Question: I have a .NET solution containing a DAL project with the configuration for my entities and a Web API Project containing all my entities which are imported from SQL Server and my controllers are implemented.
When I run the project I have this error (comment is one of the entities which has one-to-many relationship with 2 other entities):
> An exception of type
'JsonApiFramework.ServiceModel.ServiceModelException' occurred in
JsonApiFramework.Core.dll but was not handled in user codeAdditional information:
JsonApiFramework.ServiceModel.Internal.ResourceType [clrType=Comment]
has missing ResourceIdentityInfo metadata. Ensure metadata is
configured correctly for the respective domain/schema.

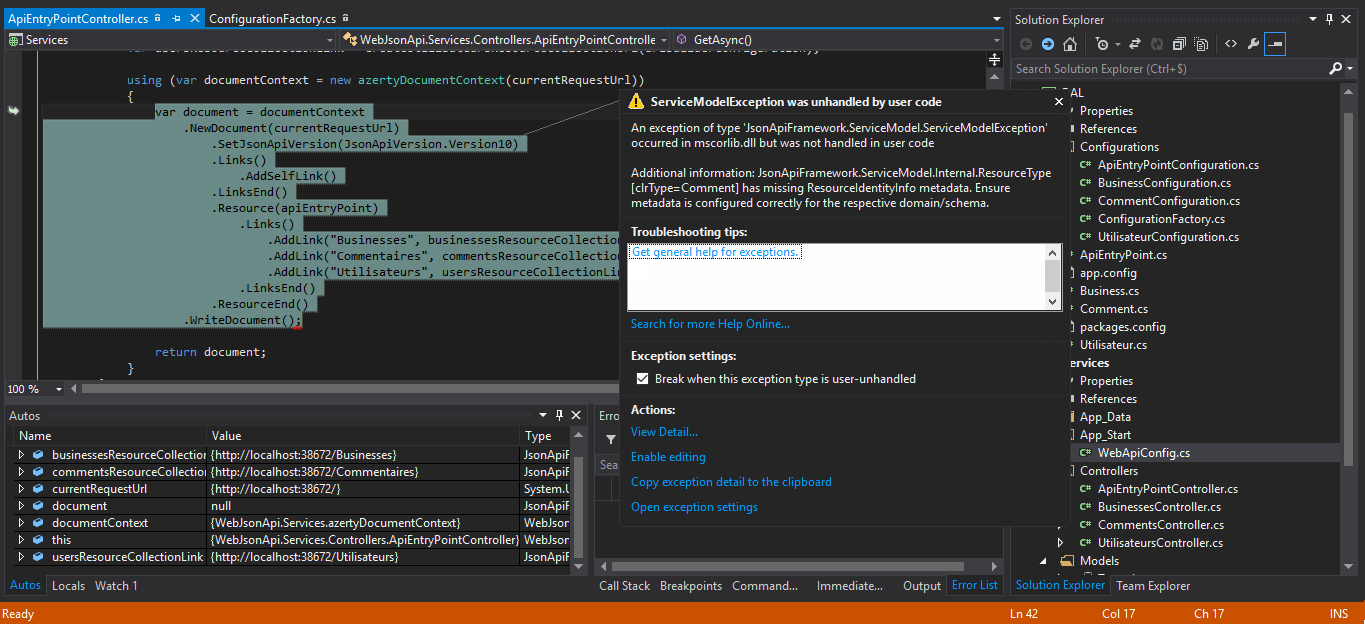
Answer: I finally solved the problem. To work efficiently with Json API, the id of every entity should be named simply 'id'. My Entity named 'Business' had an id named 'idBus'. So when I changed the name 'idBus' to 'id', it all worked.
I hope this can help anybody.